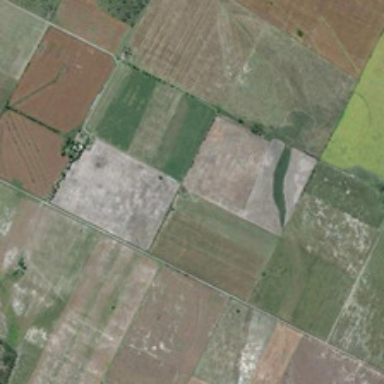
Many pieces of farmlands are together .